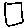
Label: square